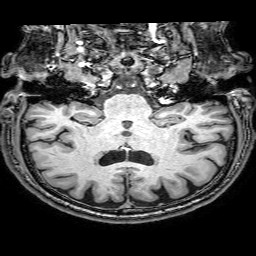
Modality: T1w
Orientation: sagittal
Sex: male
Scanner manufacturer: philips
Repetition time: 0.008201 s
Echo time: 0.00379 s